Field crop: tomato
Growth stage: 1
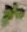
Species: solanum